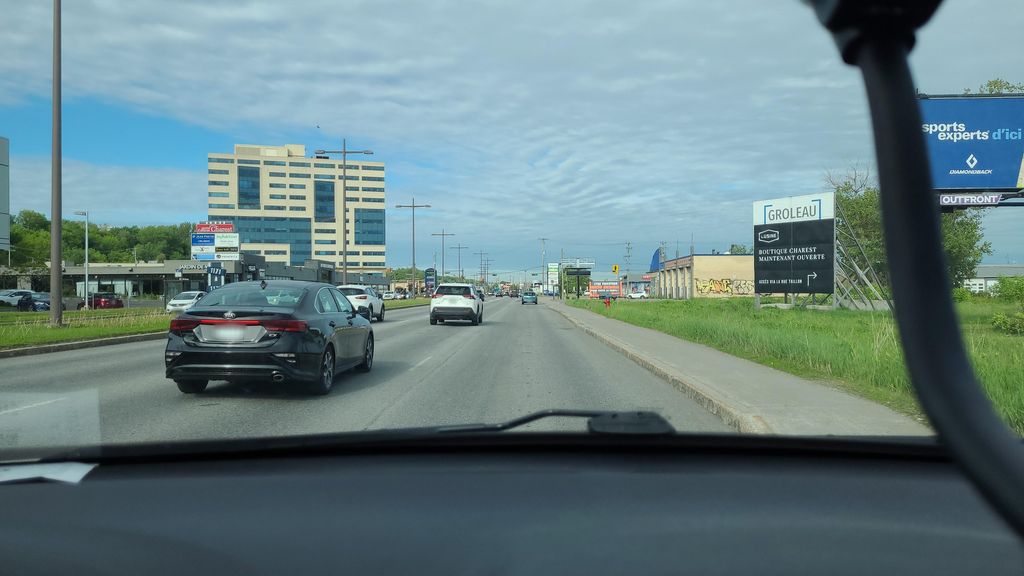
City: quebec_city